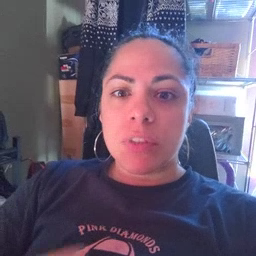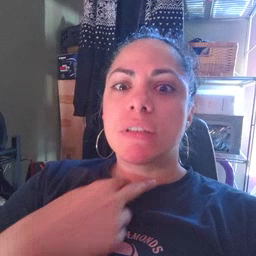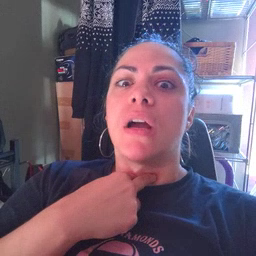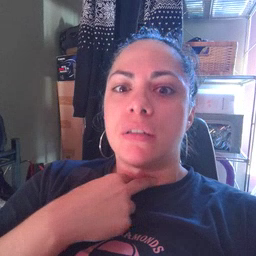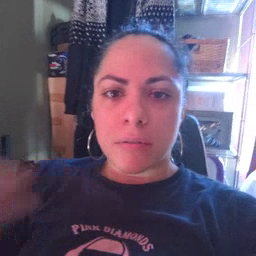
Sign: stuck